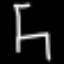
Label: chair